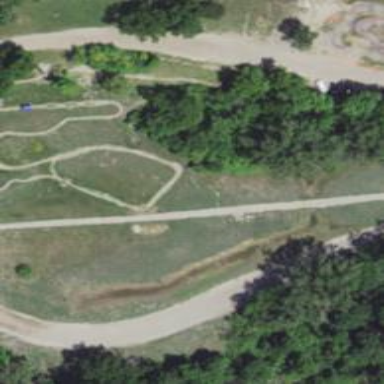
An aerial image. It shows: Asphalt cycling track located in leisure land.